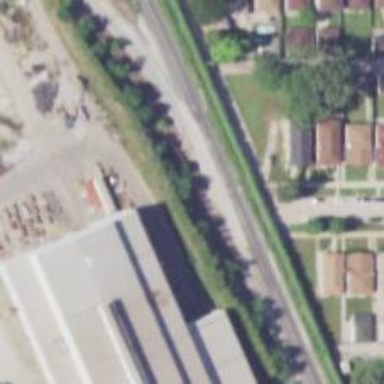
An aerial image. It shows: Abandoned railway siding.